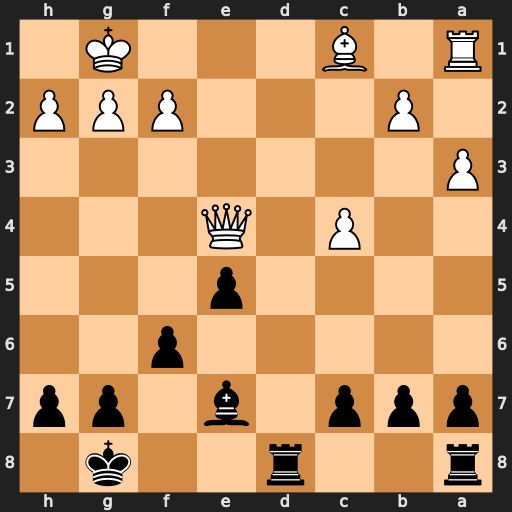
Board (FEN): r2r2k1/ppp1b1pp/5p2/4p3/2P1Q3/P7/1P3PPP/R1B3K1
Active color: b
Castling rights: -
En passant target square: -
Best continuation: Rd1+ Qe1 Rxe1#